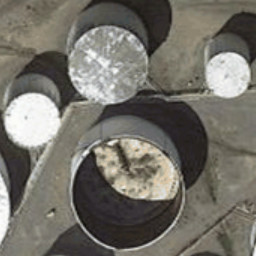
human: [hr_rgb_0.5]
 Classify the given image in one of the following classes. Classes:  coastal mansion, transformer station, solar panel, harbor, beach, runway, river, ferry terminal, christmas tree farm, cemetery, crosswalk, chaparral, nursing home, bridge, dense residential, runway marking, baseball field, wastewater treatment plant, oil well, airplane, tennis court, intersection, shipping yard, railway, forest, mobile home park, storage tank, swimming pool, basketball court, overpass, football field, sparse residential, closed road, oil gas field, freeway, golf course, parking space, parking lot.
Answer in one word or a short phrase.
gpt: storage tank